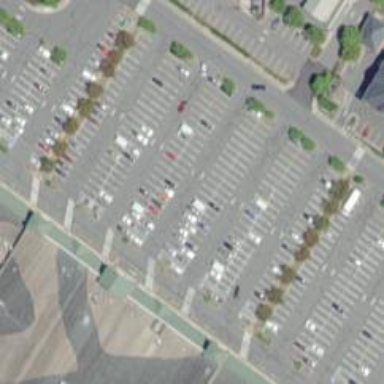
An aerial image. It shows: Parking space.